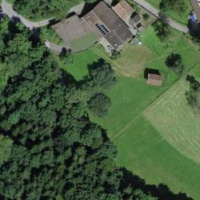
EUNIS habitat code: 52
Species observed at this site:
Corylus avellana